Question: This has been greatly bothering me in the past few weeks. In this time I've been researching online, even reading books in the Computers section at Borders to try to find an answer, but I haven't had much luck.
I programmed a 2D level editor for side-scroller video games. Now I want to turn it into a game where I have a player who can run and jump to explore the level, similar to "Mario".
The thing that is really giving me trouble is the collision response (not detection: I already know how to tell if two blocks are colliding). Here are some scenarios that I am going to illustrate so that you can see my problems (the shaded blocks are the ground, the arrow is the velocity vector of the player, the dashed lines are the projected path of the player).
See this collision response scenarios image:

<URL>
Assume that the velocity vectors in scenarios (1) and (2) are equal (same direction and magnitude). Yet, in scenario (1), the player is hitting the side of the block, and in scenario (2), the player is landing on top of the block. This allows me to conclude that determining the collision response is dependent not only on the velocity vector of the player, but also the player's relative position to the colliding block. This leads to my first question: knowing the velocity vector and the relative position of the player, how can I determine from which direction (either left side, right side, top, or bottom) the player is colliding with the block?
Another problem that I'm having is how to determine the collision response if the player collides with multiple blocks in the same frame. For instance, assume that in scenario (3), the player collides with both of those blocks at the same time. I'm assuming that I'm going to have to loop through each block that the player is colliding with and adjust the reaction accordingly from each block. To sum it up, this is my second question: how do I handle collision response if the player collides with multiple blocks?
Notice that I never revealed the language that I'm programming in; this is because I'd prefer for you to not know (nothing personal, though :] ). I'm more interested in pseudo-code than to see language-specific code.
Thanks!
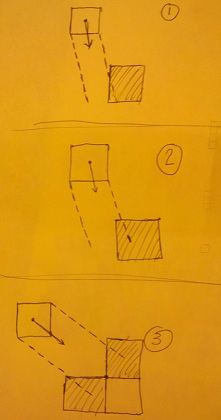
Answer: I think the way <URL> but will relay it here as well.
1. After applying movement, check for and resolve collisions.
2. Determine the tiles the player overlaps based on the player's bounding box.
3. Iterate through all of those tiles doing the following: (it's usually not very many unless your player is huge compared to your world tiles) If the tile being checked isn't passable: Determine how far on the X and Y axes the player is overlapping the non-passable tile Resolve collision by moving the player out of that tile only on the shallow axis (whichever axis is least penetrated) For example, if Y is the shallow axis and the collision is below, shift the player up to no longer overlap that tile. Something like this: if(abs(overlap.y) < abs(overlap.x)) { position.y += overlap.y; } else { position.x += overlap.x; } Update the bounding box's position based on the player's new position Move on to the next tile... If the tile being checked is passable, do nothing
4. If it's possible that resolving a collision could move the player into another collision, you may want to run through the above algorithm a second time. Or redesign your level.
The XNA version of this logic is in 'player.cs' in the 'HandleCollisions()' function if you are interested in grabbing their code to see what they specifically do there.